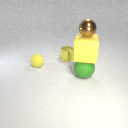
large yellow rubber cube above large green rubber sphere